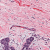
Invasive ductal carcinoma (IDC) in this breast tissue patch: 0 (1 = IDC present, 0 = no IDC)